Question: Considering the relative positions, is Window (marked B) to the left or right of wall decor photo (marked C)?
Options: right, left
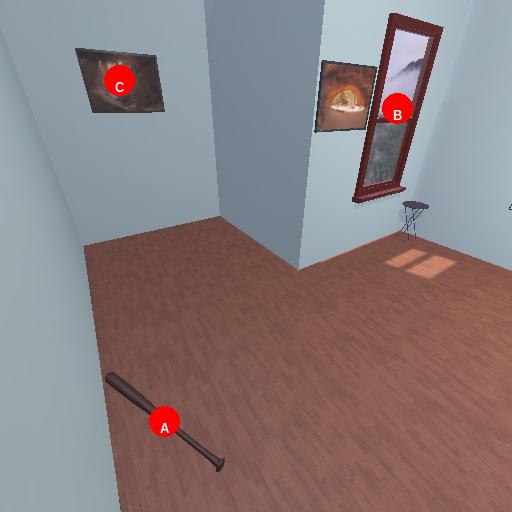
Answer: right